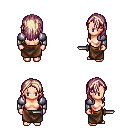
a pixel art fantasy rpg character, female body template, human, light skin, steel arm armor, robe skirt, white blonde long hairstyle, dagger, four views (front, back, left, right), 2x2 character sprite sheet, small pixel art, hard edges, no anti-aliasing